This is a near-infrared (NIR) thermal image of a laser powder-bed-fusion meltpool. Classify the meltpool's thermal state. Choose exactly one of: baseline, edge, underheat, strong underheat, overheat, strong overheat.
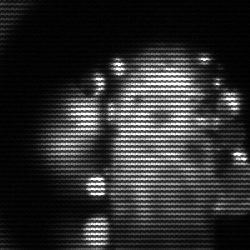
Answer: strong underheat